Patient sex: M
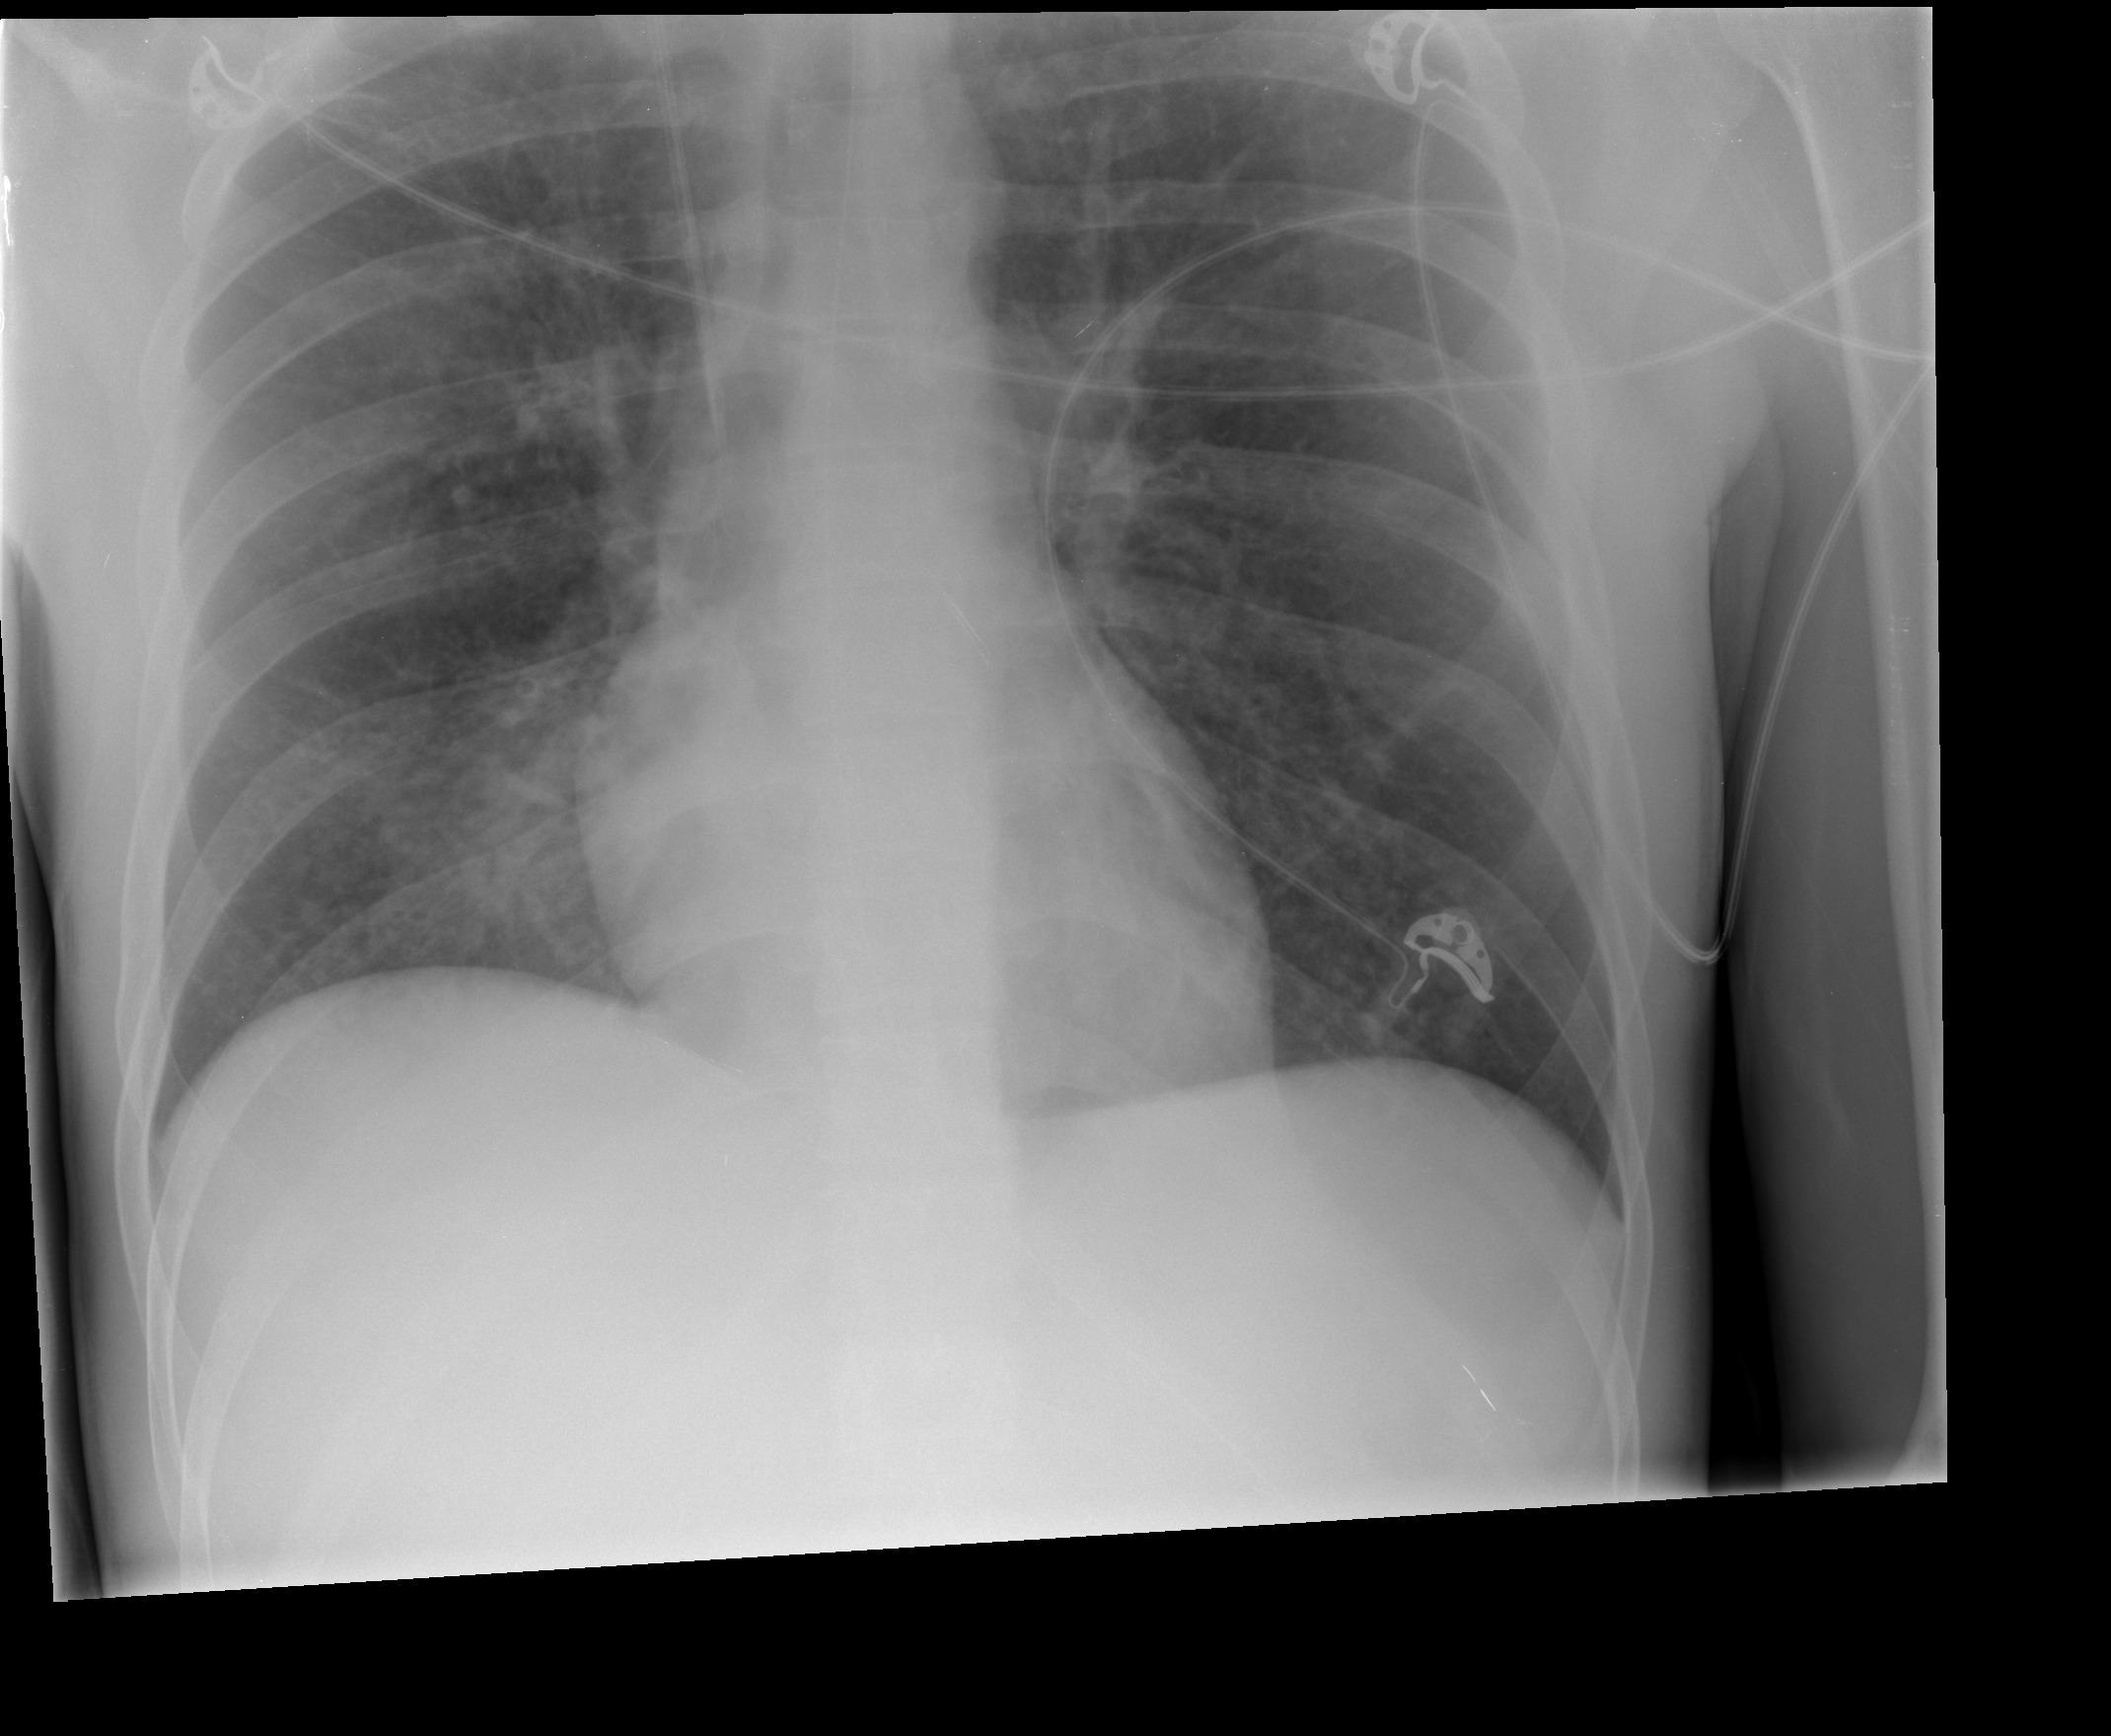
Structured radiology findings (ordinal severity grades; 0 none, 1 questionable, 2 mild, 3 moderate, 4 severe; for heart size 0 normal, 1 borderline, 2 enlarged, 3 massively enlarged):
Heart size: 0
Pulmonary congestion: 0
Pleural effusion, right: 0
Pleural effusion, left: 0
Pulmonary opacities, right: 2
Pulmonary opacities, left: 0
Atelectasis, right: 0
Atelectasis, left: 0